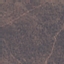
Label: HerbaceousVegetation